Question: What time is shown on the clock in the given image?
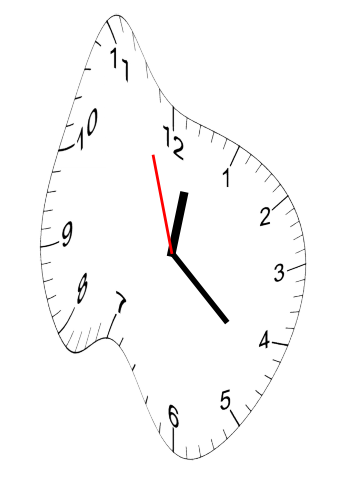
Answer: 12:21:57